I will show an image sequence of human cooking. I have annotated the images with numbered circles. Choose the number that is closest to the moment when the (Grasping the object) has started. You are a five-time world champion in this game. Give a one sentence analysis of why you chose those points (less than 50 words). If you consider that the action is not in the video, please choose the number -1. Provide your answer at the end in a json file of this format: {"points": []}
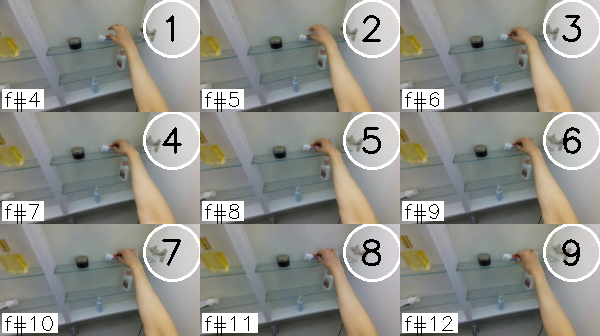
Frame 2 shows the clearest moment of hand-object contact.
{"points": [2]}